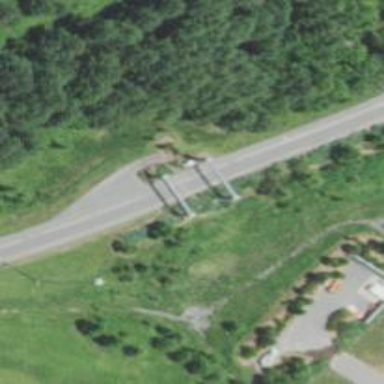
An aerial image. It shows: Toll gantry on the road.